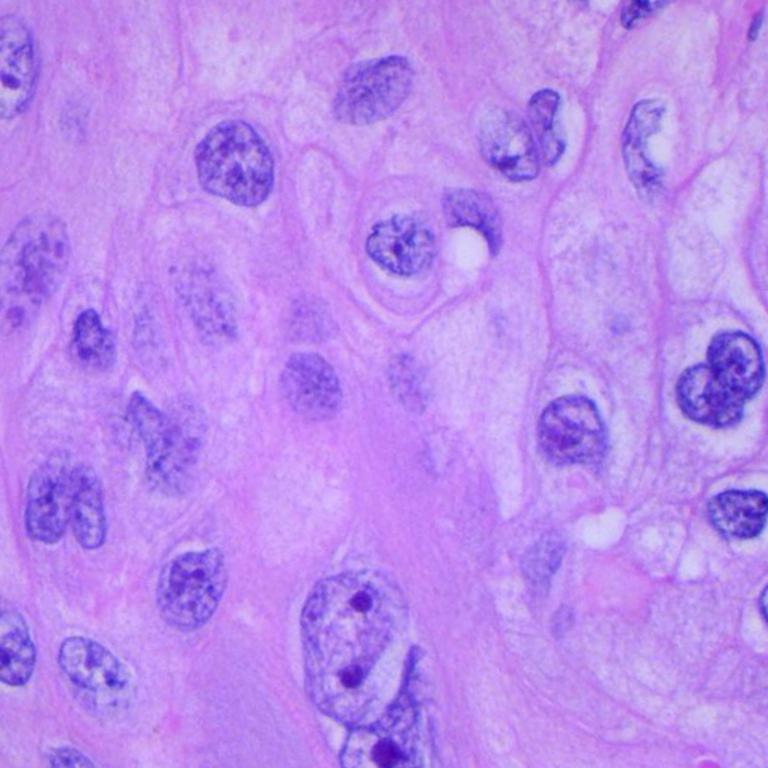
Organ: lung
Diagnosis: squamous carcinomas